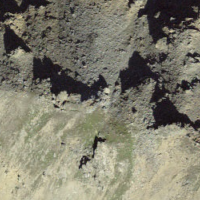
EUNIS habitat code: 48
Species observed at this site:
Saxifraga bryoides